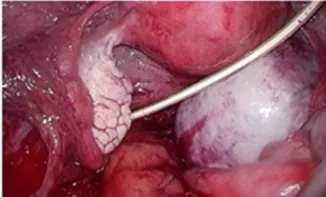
Photos of the shunt tube obtained during the operation. . A. The head of the shunt tube was located in Douglas' pouch.
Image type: medical_photograph (other_medical_photograph)